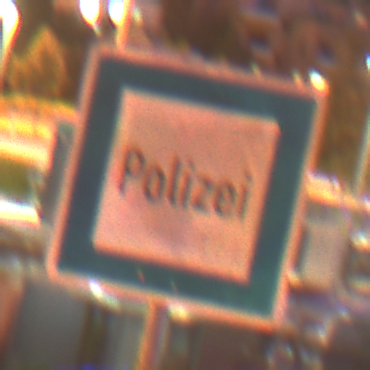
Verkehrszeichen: Polizei
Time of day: Night
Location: Outdoor (Urban)
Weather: PartlyCloudy
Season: NotSpecified
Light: Artificial